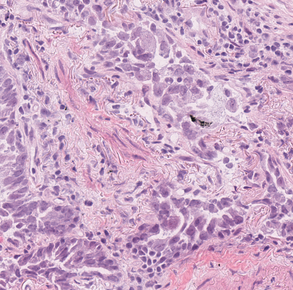
Tumor epithelial tissue: yes
Tumor-associated stroma tissue: yes
Normal tissue: no